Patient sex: F
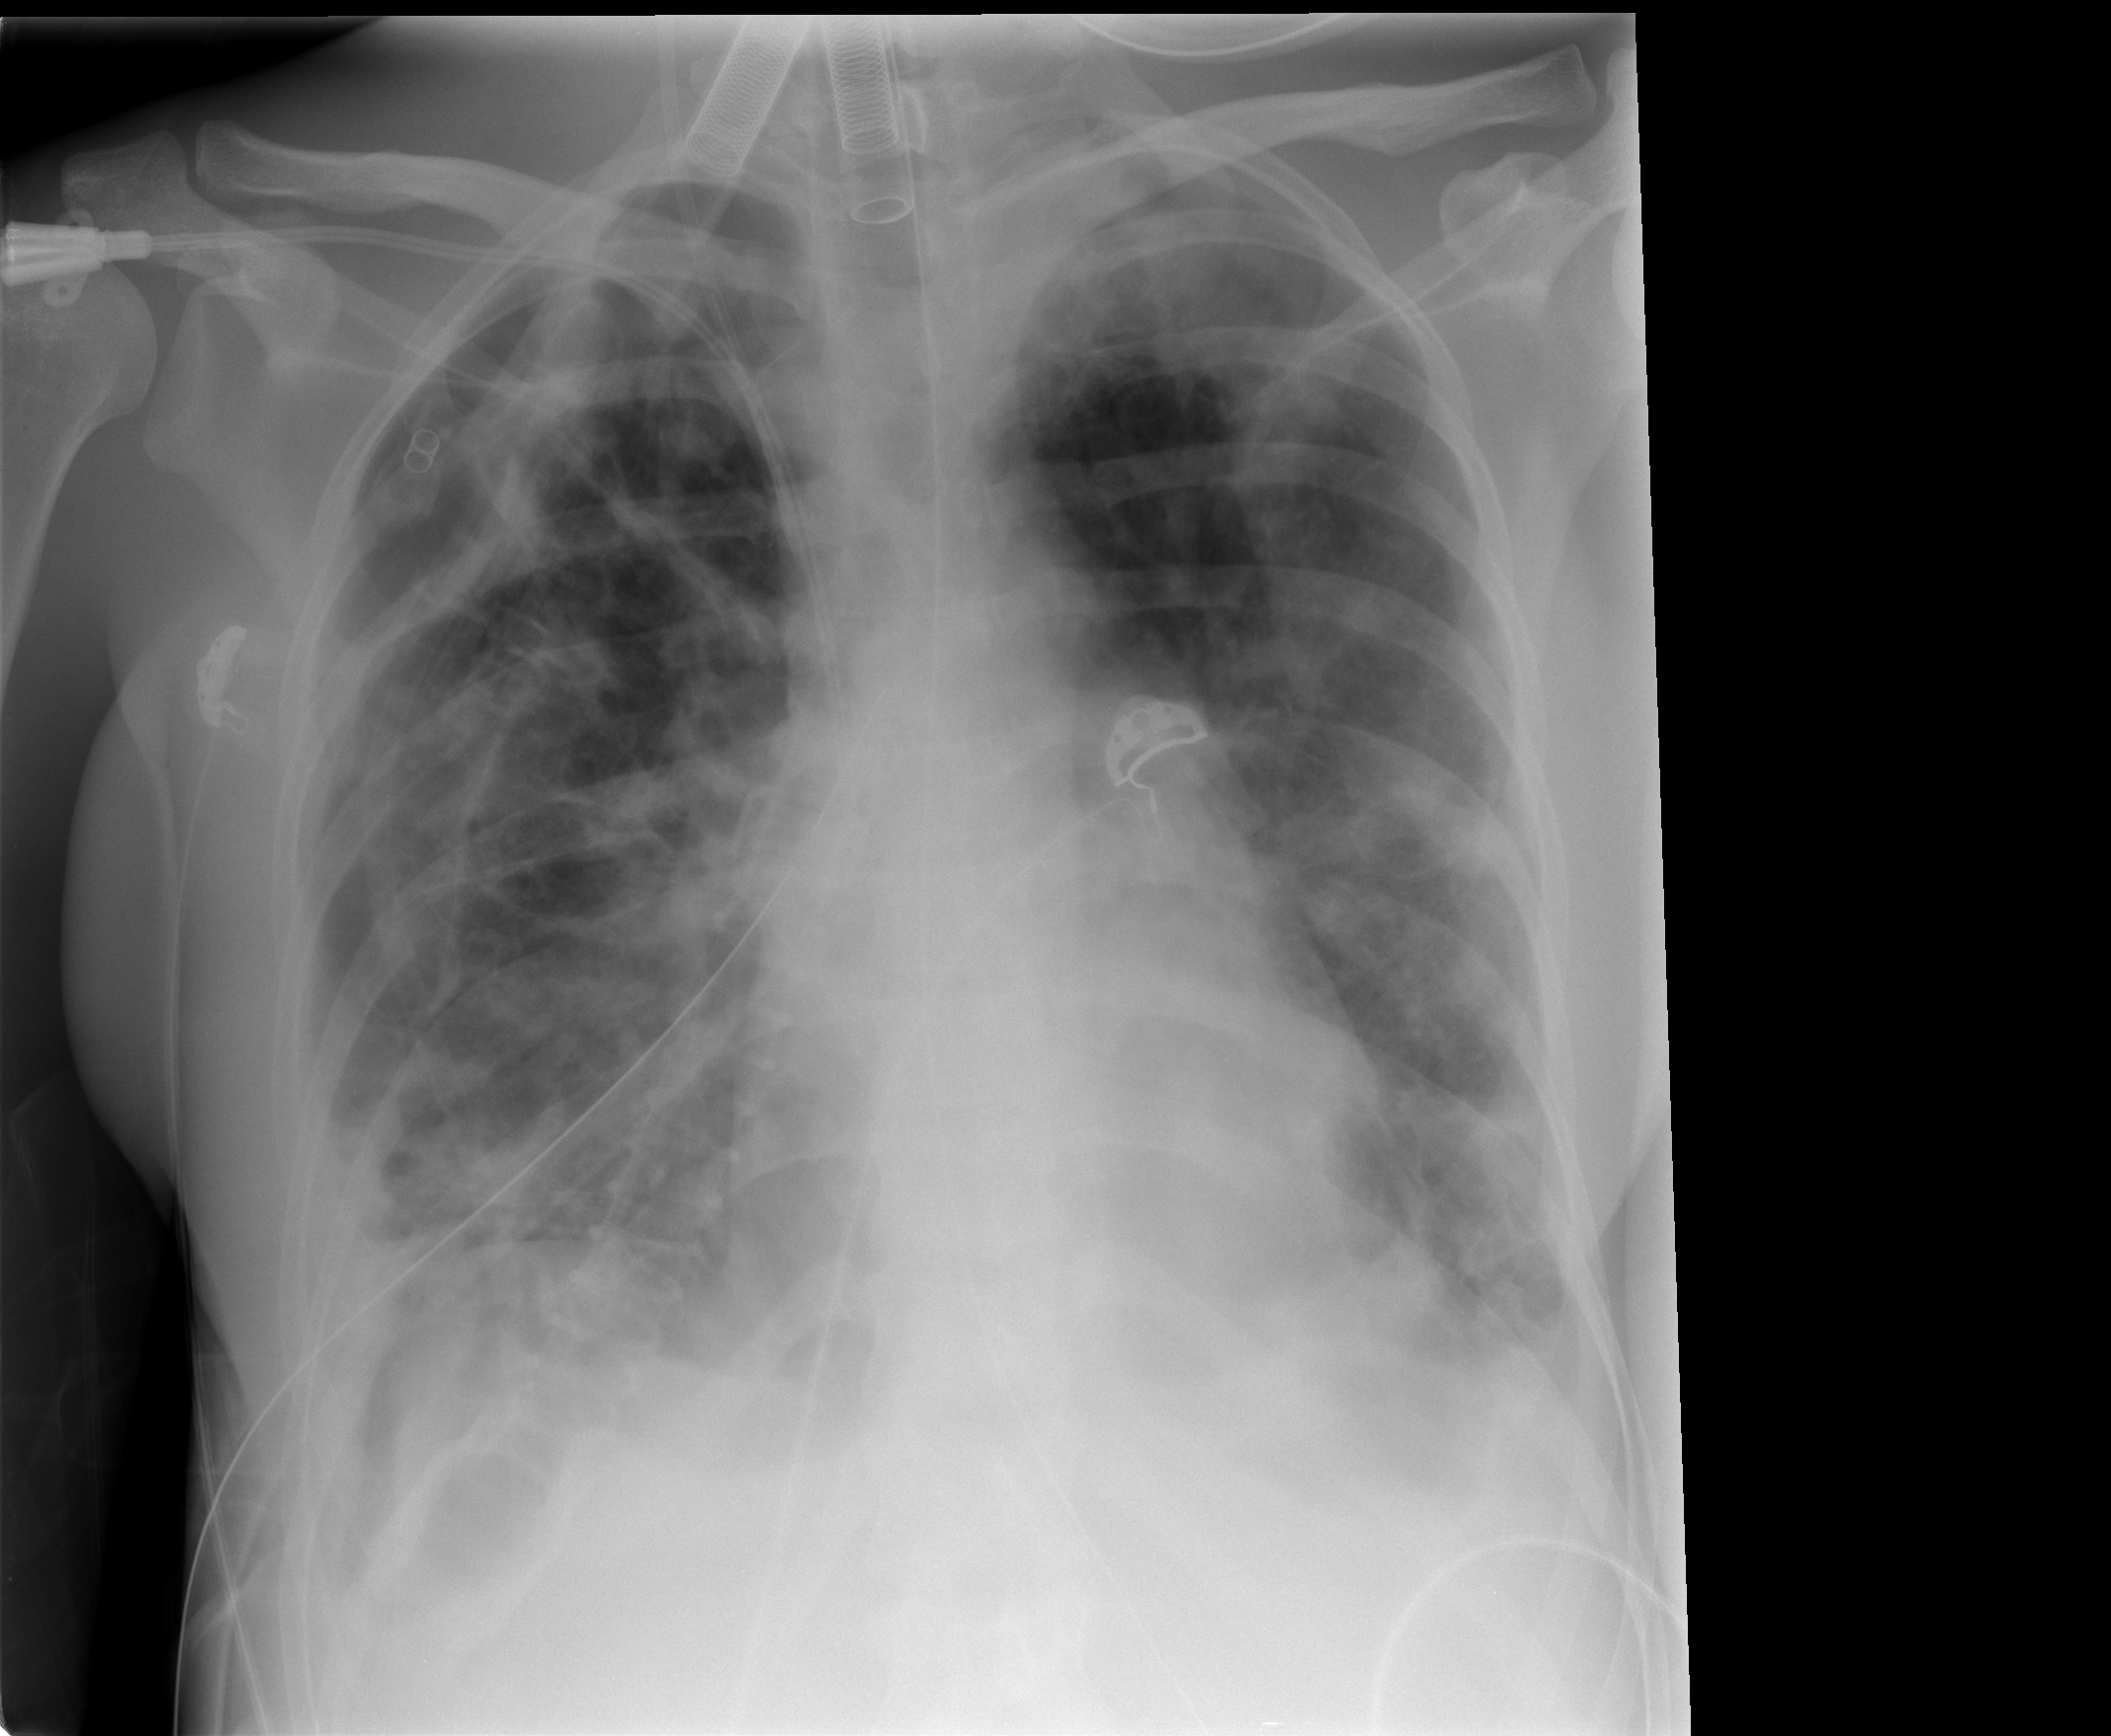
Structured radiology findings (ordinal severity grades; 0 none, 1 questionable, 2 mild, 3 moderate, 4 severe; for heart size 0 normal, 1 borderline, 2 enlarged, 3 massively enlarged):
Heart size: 2
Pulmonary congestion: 2
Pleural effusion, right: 2
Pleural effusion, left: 2
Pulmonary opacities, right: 3
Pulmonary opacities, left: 2
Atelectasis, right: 3
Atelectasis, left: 2